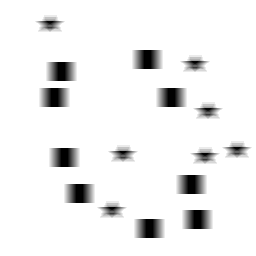
Squares: 9
Triangles: 0
Stars: 7
Total shapes: 16